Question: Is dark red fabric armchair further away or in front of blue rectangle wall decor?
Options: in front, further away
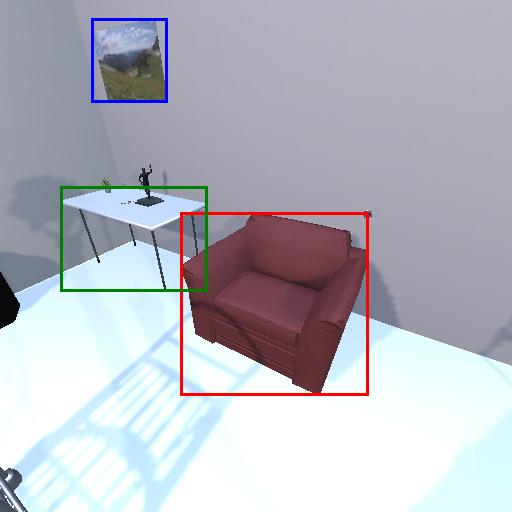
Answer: in front